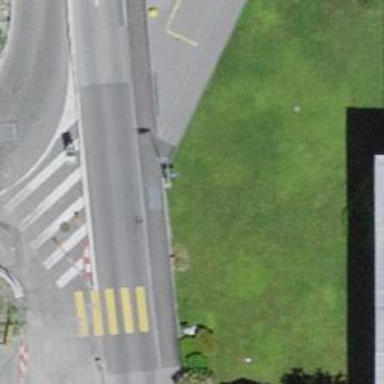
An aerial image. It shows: Lamppost serving as support.